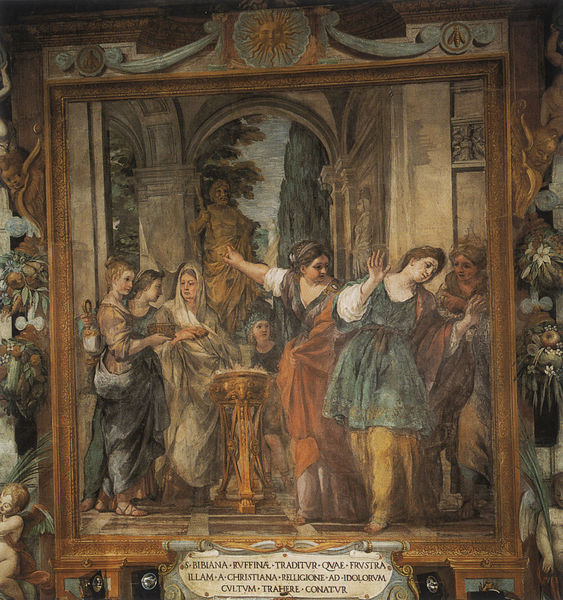
Titel: Die Matrona Rufina versucht, die Hl. Bibiana zum Abschwören zu überreden
Künstler: Pietro da Cortona
Standort: Rom, Kirche St. Bibiana (EU - I - Latium)
Schlagwörter: baum, blau, gemälde, frauen, blumen, frau, kleider, säule, park, rot, architektur, rahmen, gesten, sonne, gold, brunnen, garten, statue, bogen, inschrift, gefäß, becken, streit, namen, dramatisch, weihrauch, fresko, latein, lateinisch, lateinische inschrift